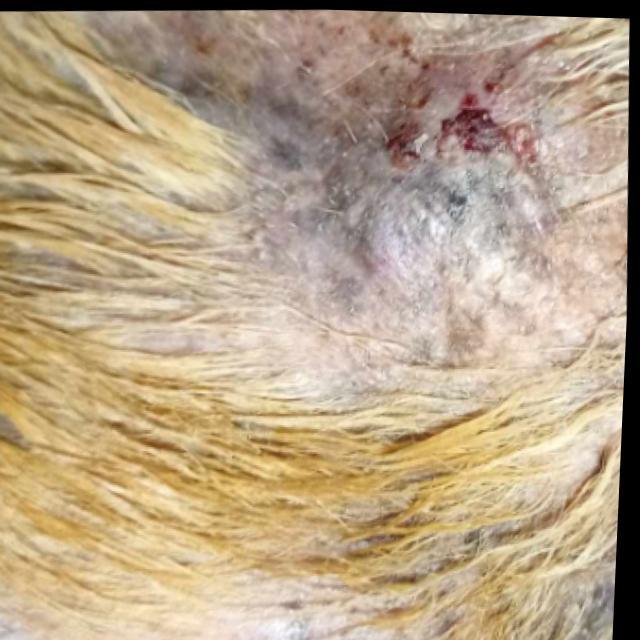
Canine demodicosis (Demodex mange) — caused by Demodex canis mites. Presents with alopecia, follicular papules, pustules, and comedones. Often localized on face and forelimbs.